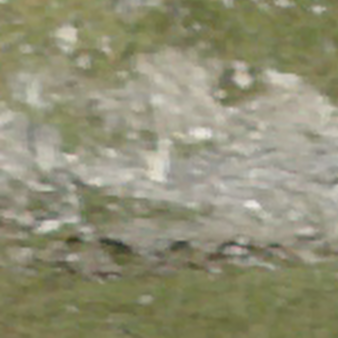
Label: other